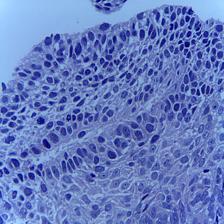
Diagnosis: OSCC